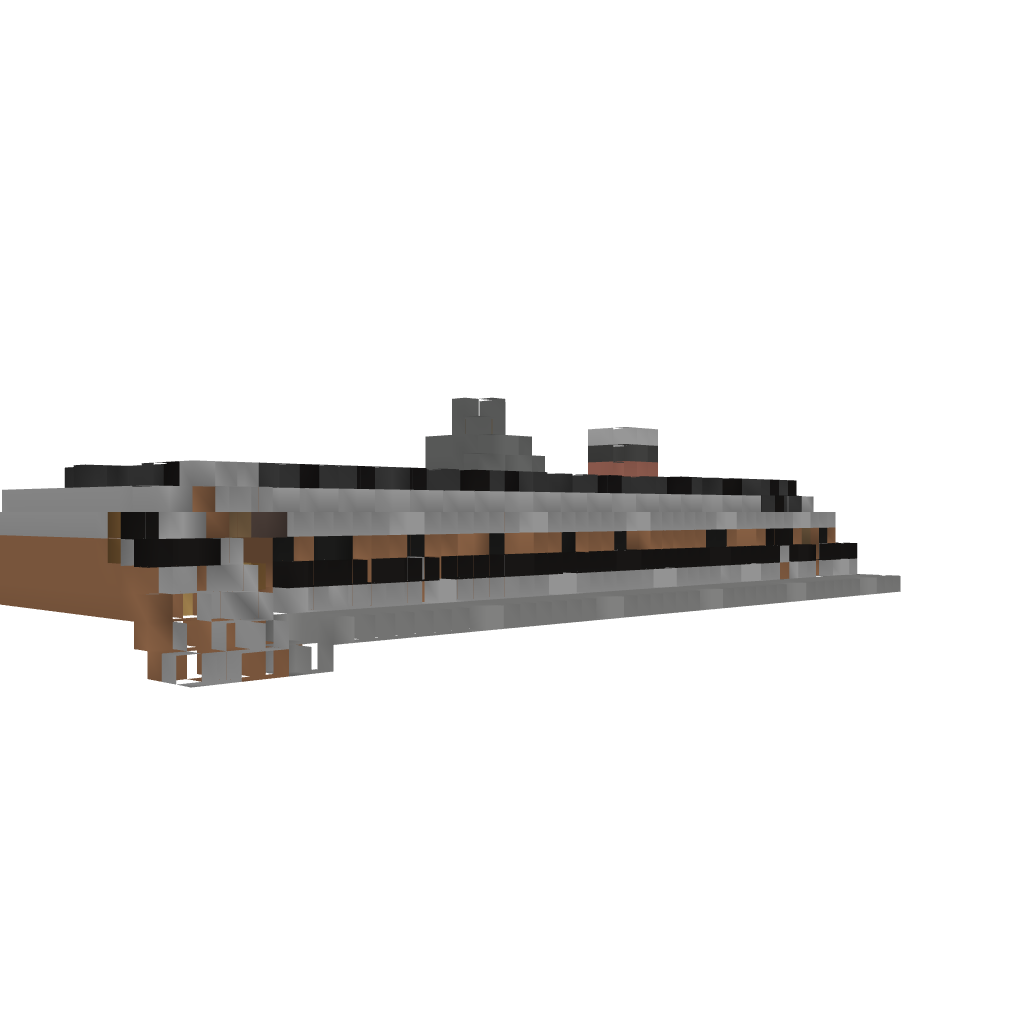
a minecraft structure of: Bagend Hobbit Hole